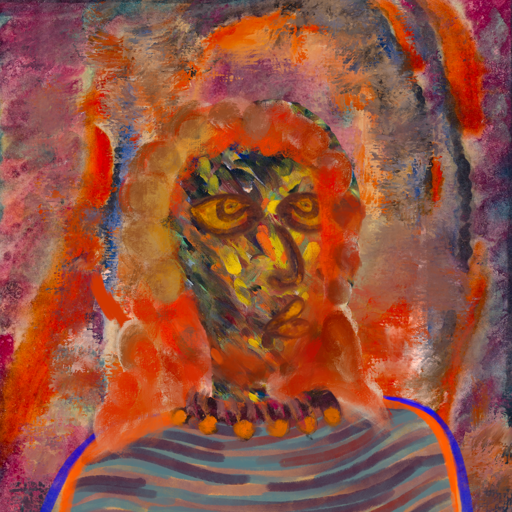
Background: Experience, Head And Neck Side: An_Impression, Face Side: Comrade, Bust: Experience, Hair Side: Rupkatha, Head Accessory: Blank, Second Necklace: Blank, Necklace: Doll, Baby: Blank